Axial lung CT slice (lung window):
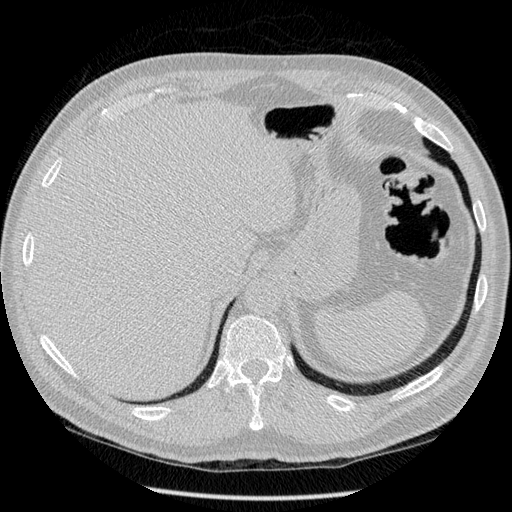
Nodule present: no